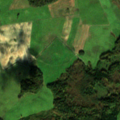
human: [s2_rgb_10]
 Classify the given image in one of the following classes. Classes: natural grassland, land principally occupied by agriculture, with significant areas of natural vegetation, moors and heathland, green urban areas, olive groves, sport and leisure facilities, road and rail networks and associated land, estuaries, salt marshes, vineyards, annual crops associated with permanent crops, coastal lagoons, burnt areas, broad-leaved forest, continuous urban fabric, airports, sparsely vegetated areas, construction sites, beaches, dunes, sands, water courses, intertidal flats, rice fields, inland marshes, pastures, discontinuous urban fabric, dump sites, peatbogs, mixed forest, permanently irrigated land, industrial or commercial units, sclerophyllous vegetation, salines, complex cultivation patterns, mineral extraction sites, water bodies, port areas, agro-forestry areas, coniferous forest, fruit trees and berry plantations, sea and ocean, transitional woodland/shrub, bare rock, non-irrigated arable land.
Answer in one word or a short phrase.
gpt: non-irrigated arable land, pastures, land principally occupied by agriculture, with significant areas of natural vegetation, broad-leaved forest